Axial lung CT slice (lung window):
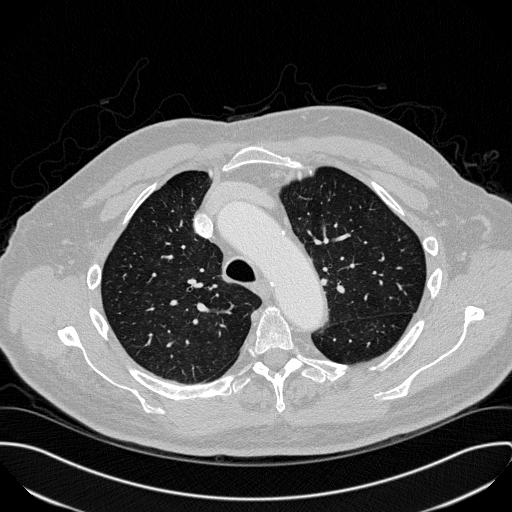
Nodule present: no